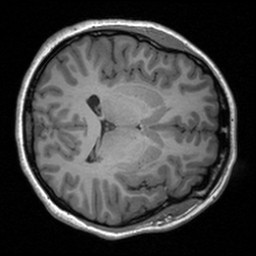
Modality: T1w
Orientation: axial
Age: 22
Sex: female
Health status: healthy
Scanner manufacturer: siemens
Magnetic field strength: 3 T
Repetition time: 1.9 s
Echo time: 0.00226 s